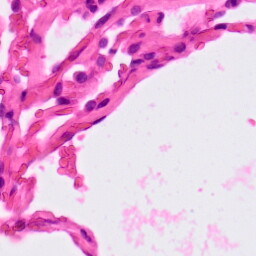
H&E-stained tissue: Lung